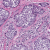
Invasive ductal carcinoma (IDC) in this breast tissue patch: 1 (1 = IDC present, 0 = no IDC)